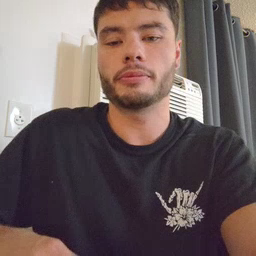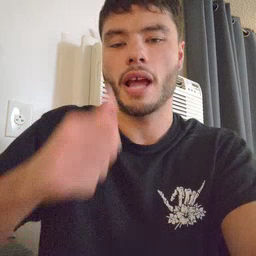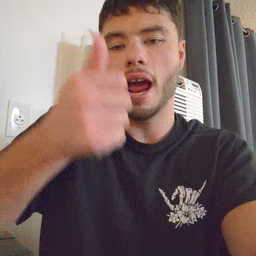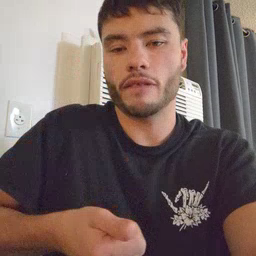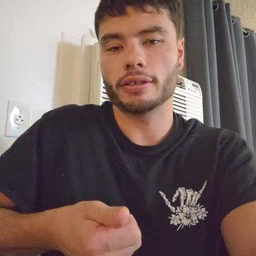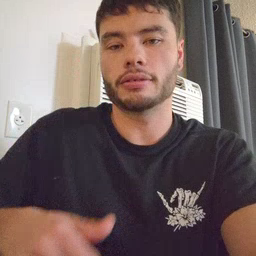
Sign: every